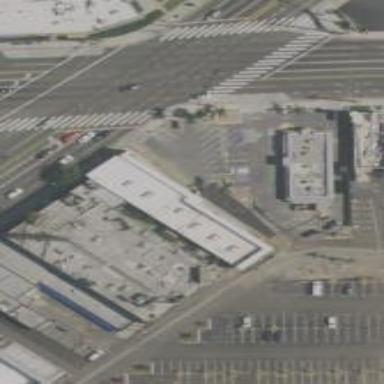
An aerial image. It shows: Retail building.